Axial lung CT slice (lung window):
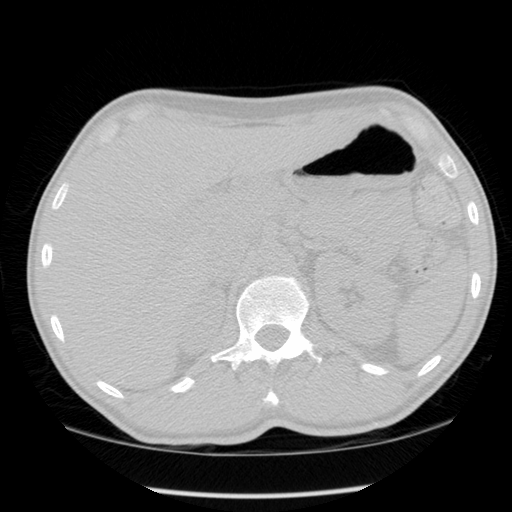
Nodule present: no